Question: I was wondering what MySQL query to use to get all the data from Monday to Friday.

By the way, the table name is logs.
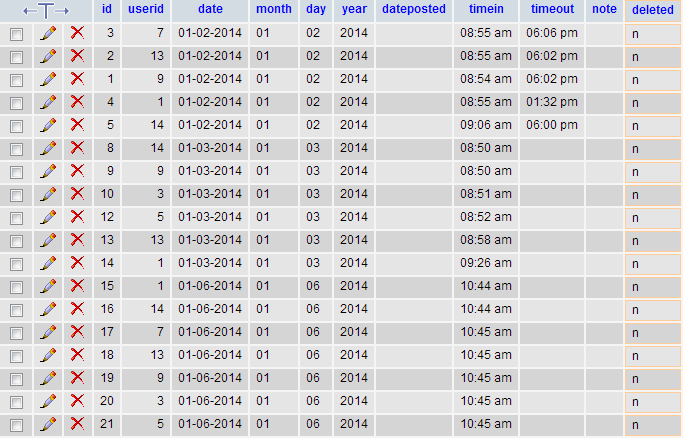
Answer: use 'WEEKDAY(date)' function, MONDAY is zero.
'''
SELECT * FROM yourtable WHERE WEEKDAY(dateColumn) BETWEEN 0 AND 4
'''
edit: according to the OP's data the date column might not be of type 'datetime' so we can use the other fields like 'day','month', and 'year' so use this query
'''
SELECT * FROM logs
WHERE WEEKDAY(CONCAT(year,'-',month,'-',day)) BETWEEN 0 AND 4;
'''
edit: OP wants to grab data only for current week, so use this query
'''
SELECT * FROM logs
WHERE WEEKDAY(CONCAT(year,'-',month,'-',day)) BETWEEN 0 AND 4
AND WEEK(CONCAT(year,'-',month,'-',day)) = WEEK(now());
'''